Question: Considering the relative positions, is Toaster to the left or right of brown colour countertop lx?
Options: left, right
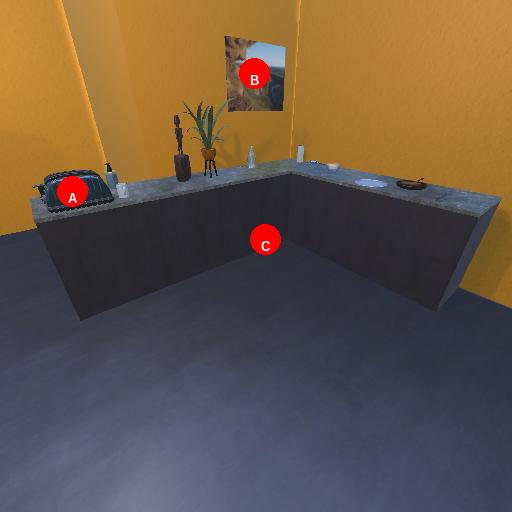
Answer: left